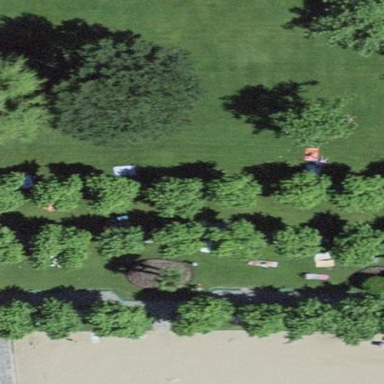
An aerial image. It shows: Lovely park for leisure and relaxation.